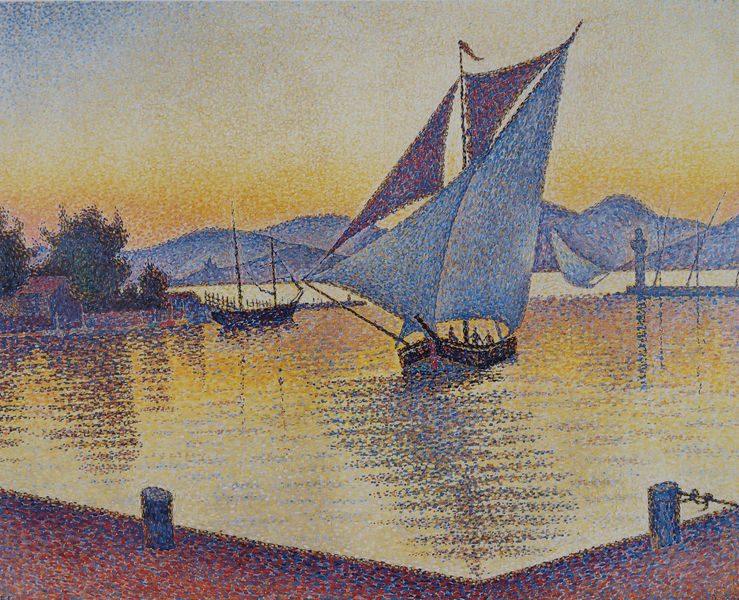
Titel: Le Port au soleil couchant. Opus 236 (Saint-Tropez), Der Hafen bei Sonnenuntergang
Standort: London
Institution: (Privatsammlung)
Schlagwörter: baum, blau, dunkel, felsen, gemälde, himmel, meer, schatten, wasser, bäume, gelb, grün, impressionismus, landschaft, menschen, see, stadt, ufer, abend, braun, frankreich, grau, hell, hintergrund, holz, licht, schwarz, vordergrund, weiss, dach, haus, rot, leute, malerei, knoten, öl, dämmerung, horizont, hügel, morgen, sonnenaufgang, spiegelung, hütte, polder, sonne, land, boot, boote, kahn, turm, küste, schiff, schiffe, segel, segelboot, segelschiffe, wellen, divisionismus, fahne, fischer, flagge, mast, pointilismus, segelschiff, berge, gebirge, mauer, lila, sonnenuntergang, violett, hafen, anleger, hafenmauer, kai, masten, seile, steg, tau, wogen, stimmung, abendrot, segelboote, segeln, segler, punkte, mole, leuchtturm, seil, punkt, seurat, signac, fähnchen, wasserspiegel, anlegestelle, angler, mittelmeer, bolen, pointillismus, postimpressionismus, georges seurat, neoimpressionismus, farbpunkte, pflock, poller, pointelismus, besatzung, crew, dämerung, epunktet, gemäle, heimkommen, poinitlismus, poitillismus, segekl, sträuscher